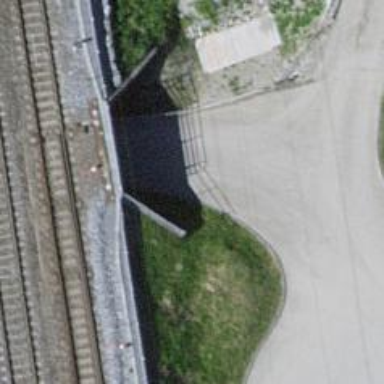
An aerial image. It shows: Asphalt track passing through tunnel with grade 1 tracktype.